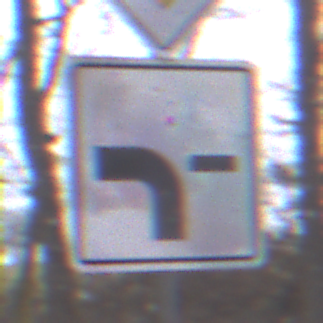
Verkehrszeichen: VerlaufVorfahrtsstrasse6
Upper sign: Vorfahrtsstrasse
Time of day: Midday
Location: Outdoor (Nature)
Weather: Overcast
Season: Autumn
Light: Natural